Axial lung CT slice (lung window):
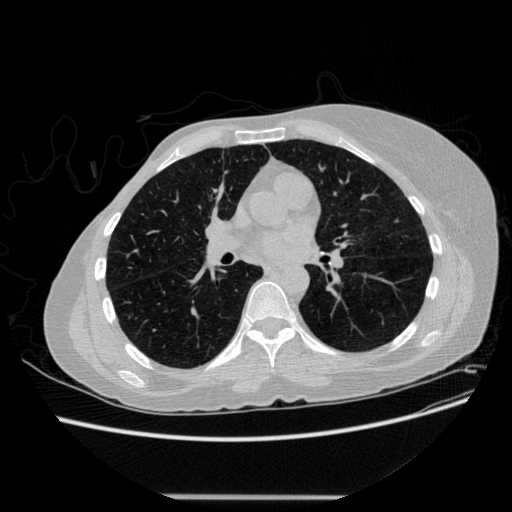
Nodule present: no